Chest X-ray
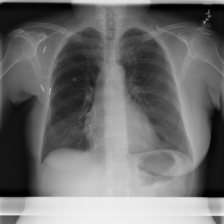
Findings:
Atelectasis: negative
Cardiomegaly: positive
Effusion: positive
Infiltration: negative
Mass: negative
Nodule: negative
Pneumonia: negative
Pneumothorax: negative
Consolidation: negative
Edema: negative
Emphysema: negative
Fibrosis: negative
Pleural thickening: negative
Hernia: negative